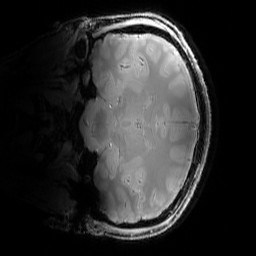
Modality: PDw
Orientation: coronal
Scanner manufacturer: siemens
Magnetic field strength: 6.98 T
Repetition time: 1.13 s
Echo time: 0.00374 s